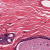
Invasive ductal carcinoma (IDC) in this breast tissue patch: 0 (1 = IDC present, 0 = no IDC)